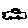
Label: car